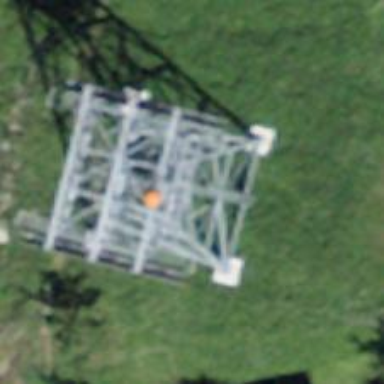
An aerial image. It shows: Pylon for aerialway.